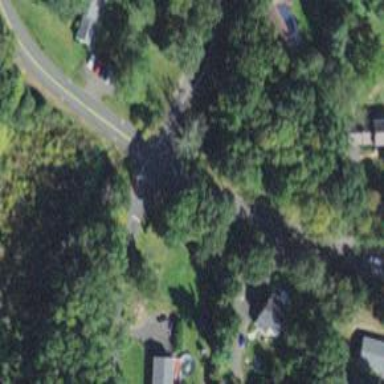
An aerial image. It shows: Road with stop sign.